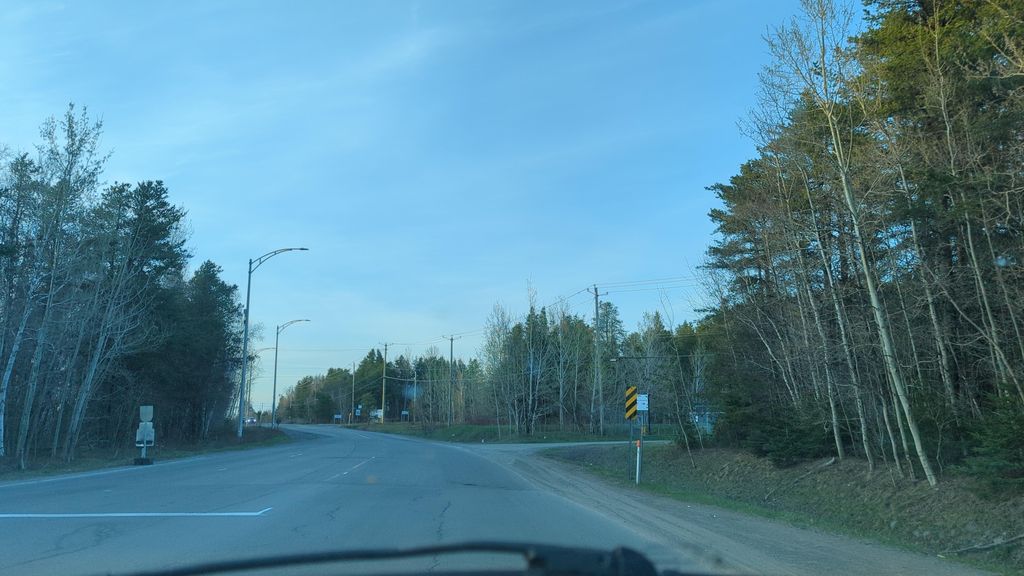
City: quebec_city